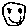
Label: smiley face